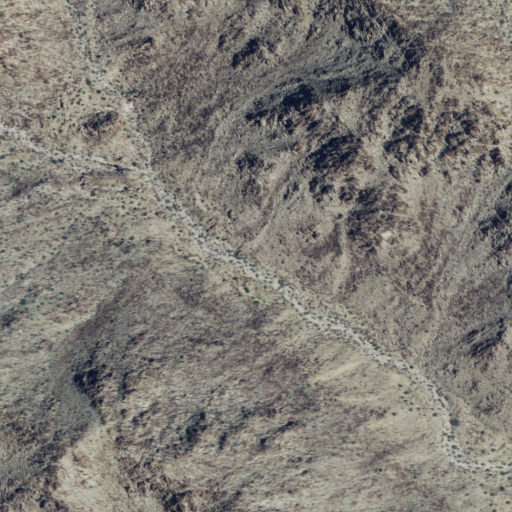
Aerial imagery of mountains in California named Coxcomb Mountains containing only shrub